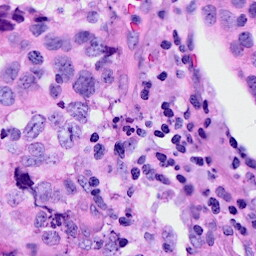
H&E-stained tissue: Breast